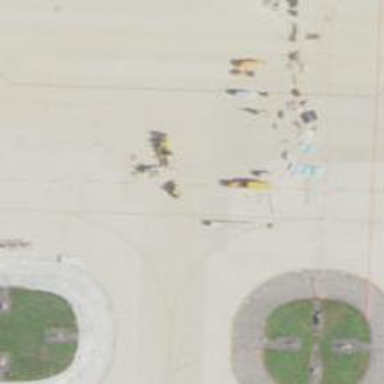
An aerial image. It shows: Image of taxiway at airport.